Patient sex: F
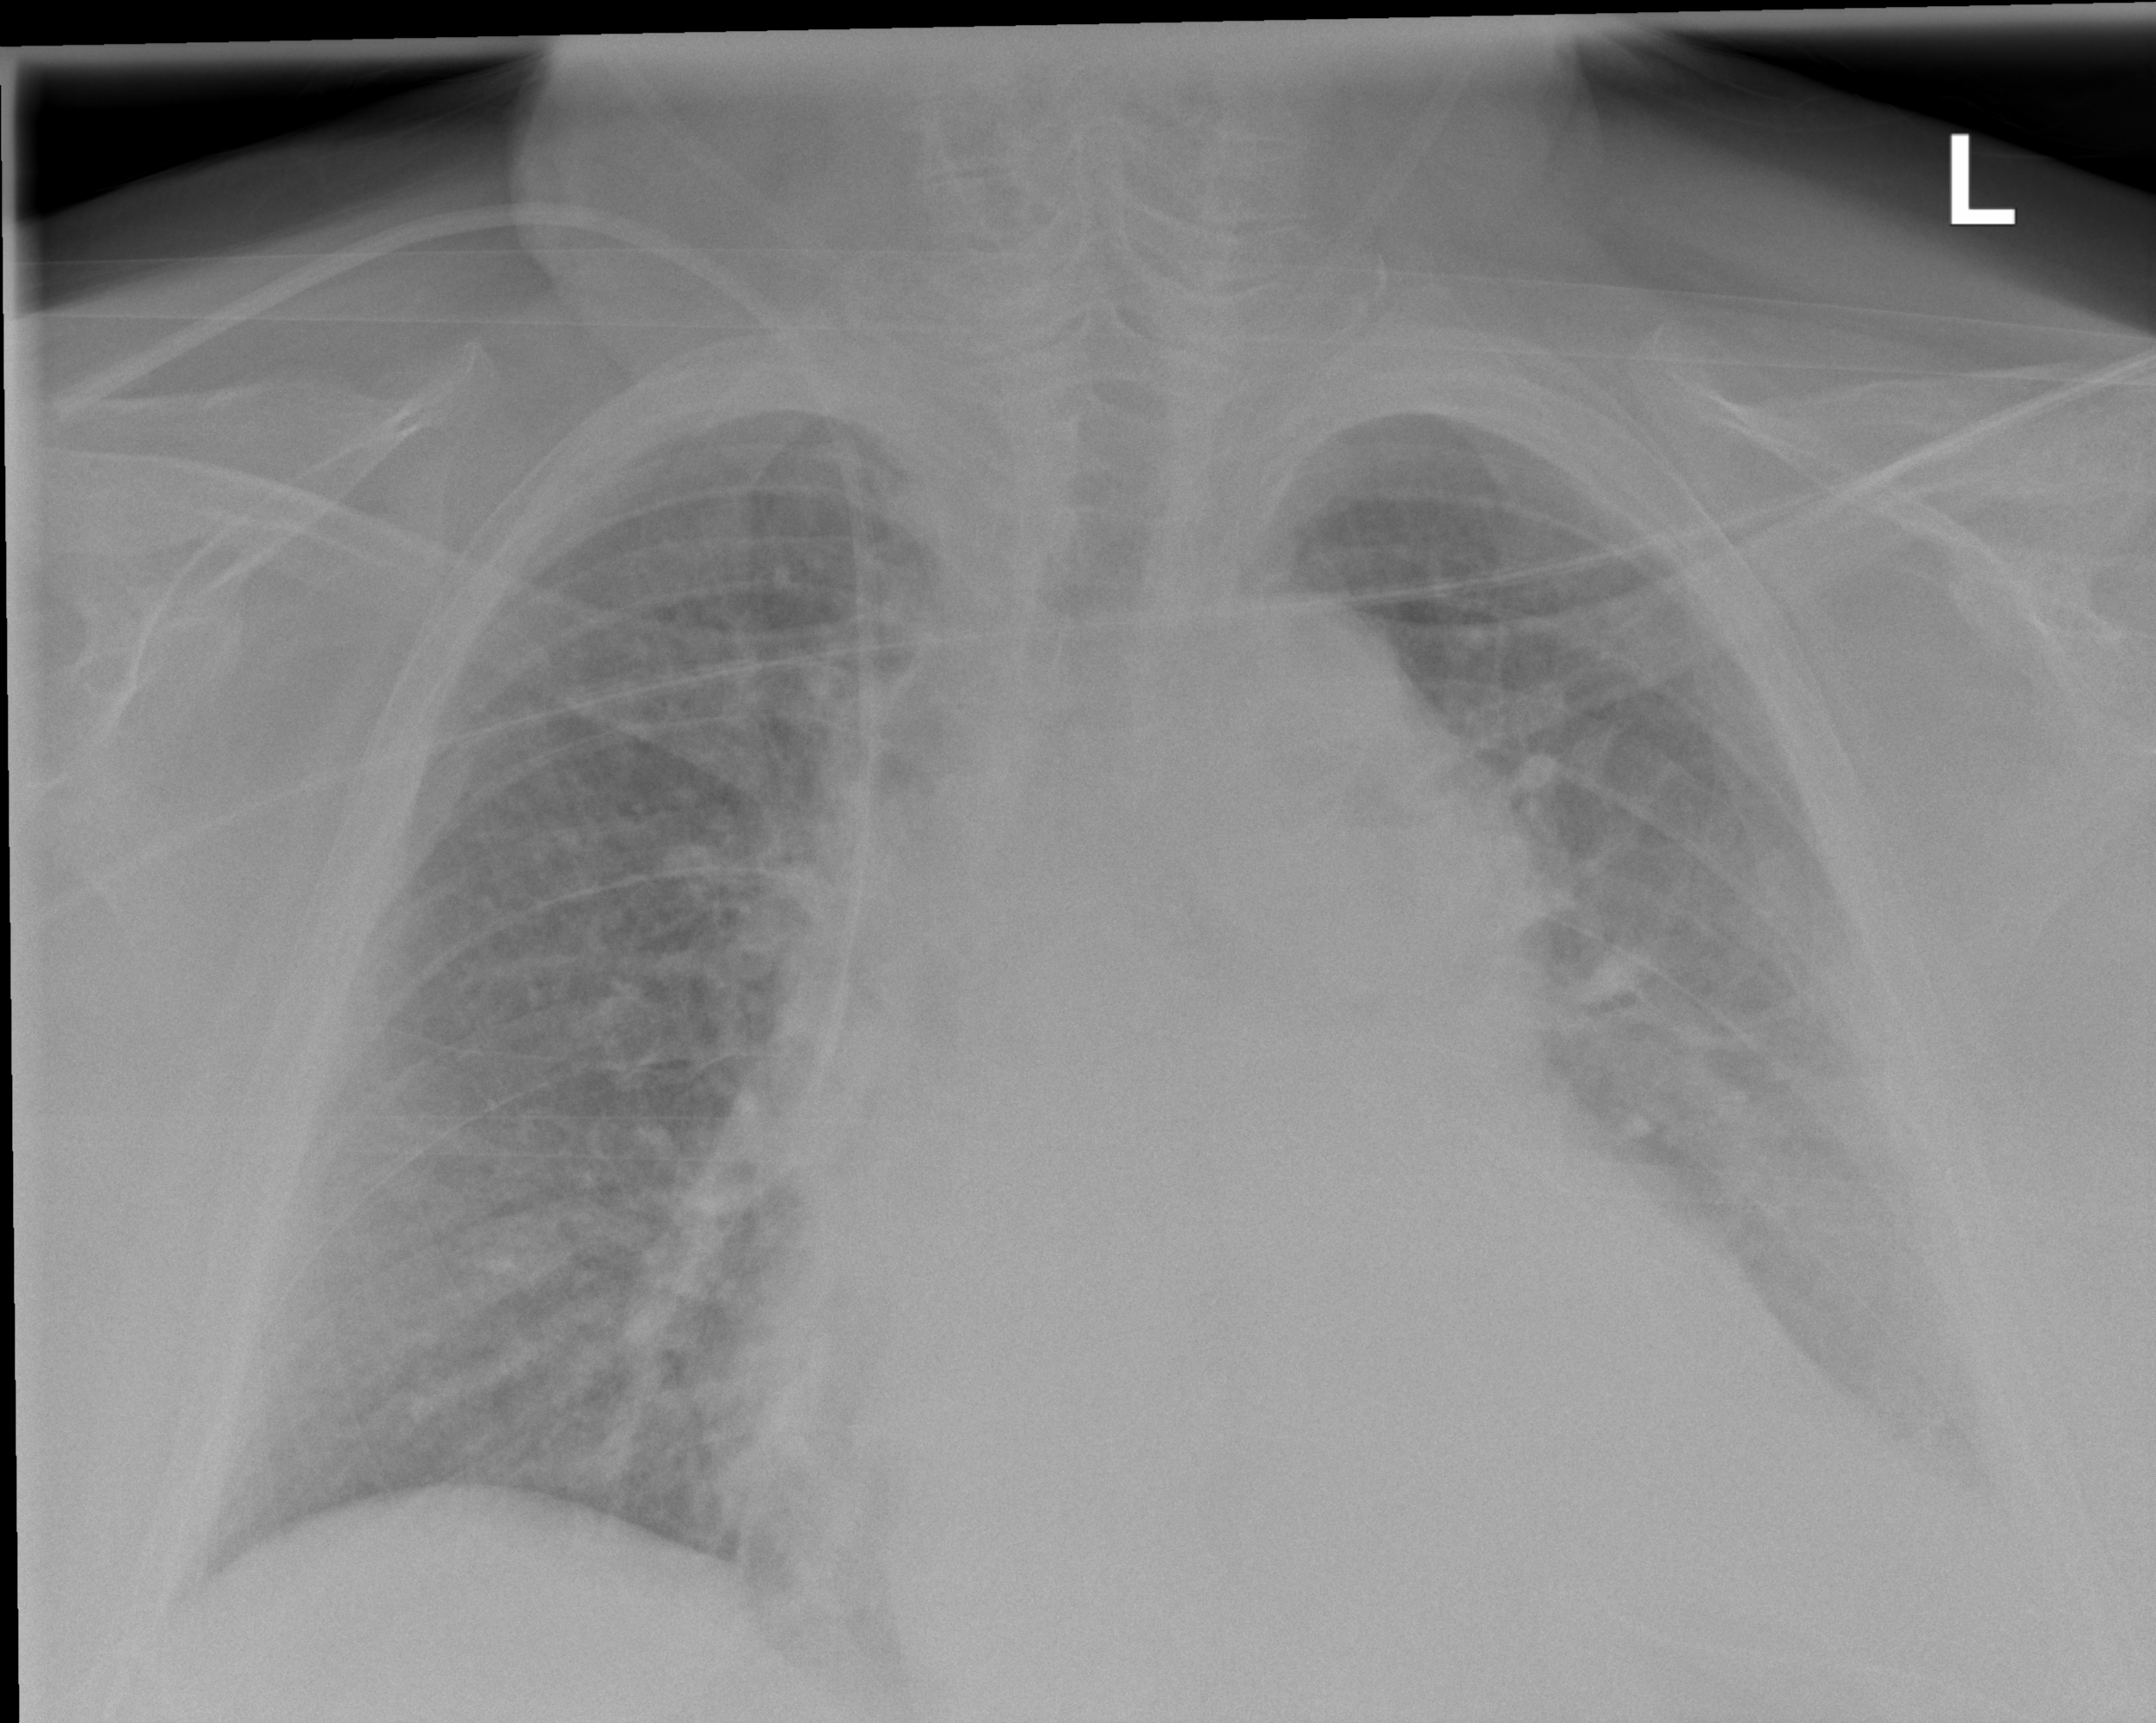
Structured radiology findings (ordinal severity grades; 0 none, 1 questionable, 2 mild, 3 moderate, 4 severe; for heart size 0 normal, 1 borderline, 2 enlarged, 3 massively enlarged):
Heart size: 2
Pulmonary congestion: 2
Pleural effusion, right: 0
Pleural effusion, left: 2
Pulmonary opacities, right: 2
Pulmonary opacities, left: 2
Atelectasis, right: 2
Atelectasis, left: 2